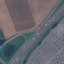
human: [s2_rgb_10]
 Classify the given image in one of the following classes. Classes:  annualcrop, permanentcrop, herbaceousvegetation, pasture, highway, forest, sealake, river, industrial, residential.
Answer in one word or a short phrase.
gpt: Highway